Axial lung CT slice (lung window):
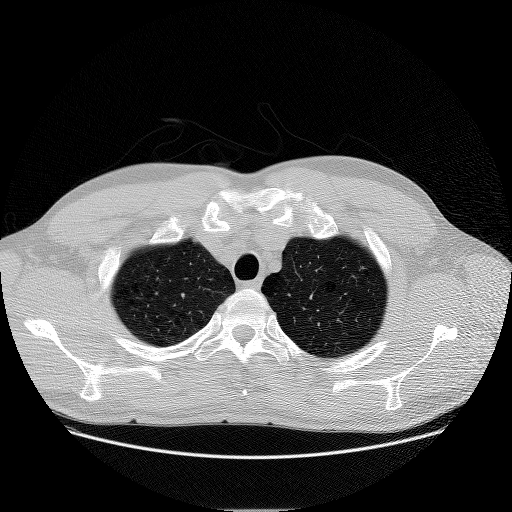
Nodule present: no